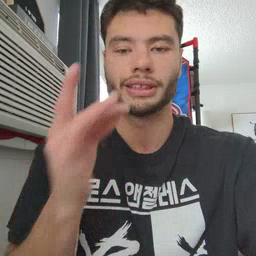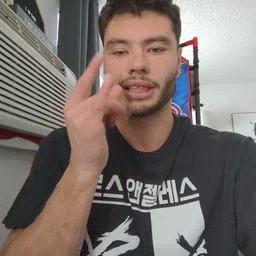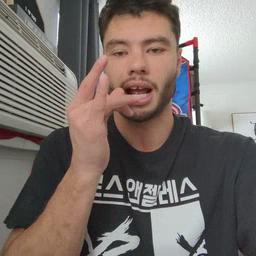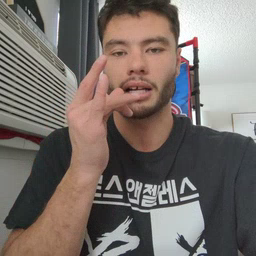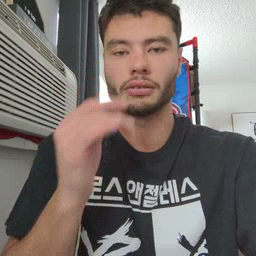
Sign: snack